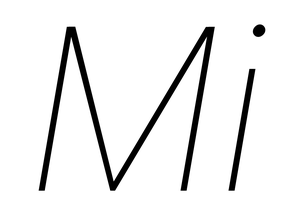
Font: Roboto-Italic_Thin_Italic